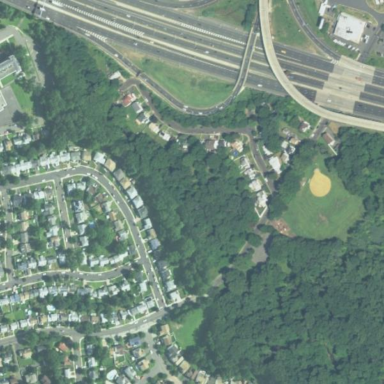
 and baseball field. It is open year-round."